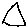
Label: triangle